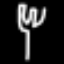
Label: fork